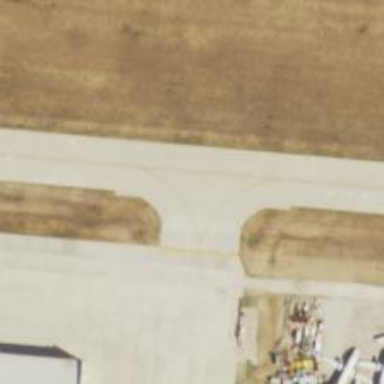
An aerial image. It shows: View of taxiway at the airport.